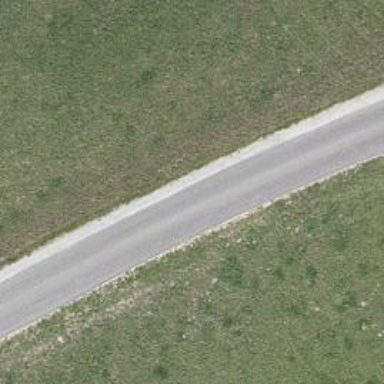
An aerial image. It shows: Unclassified road.